Field crop: maize
Growth stage: 2
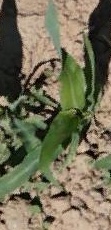
Species: maize